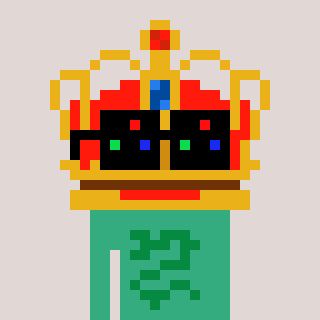
a pixel art character with square black sunglasses, a crown-shaped head and a teal-colored body on a warm background